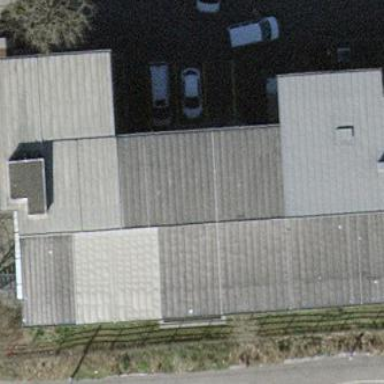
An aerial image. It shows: Commercial building.